Interaction volume radius: 10 \u00c5
Interaction volume height: 15 \u00c5
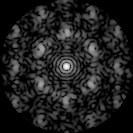
Disorder parameter: 0.5644